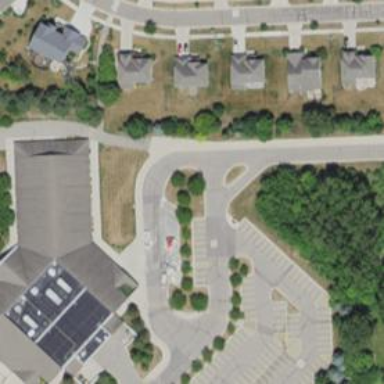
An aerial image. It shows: Parking space is available.